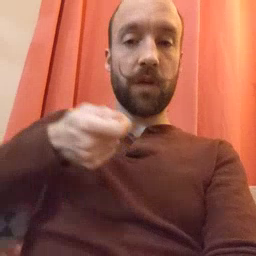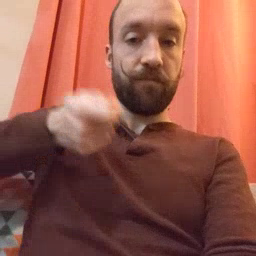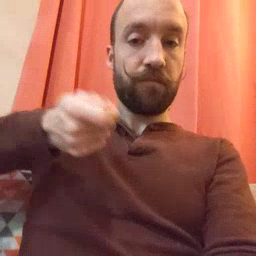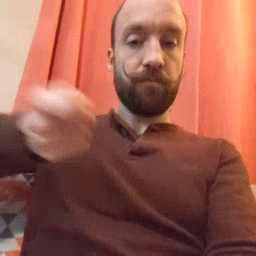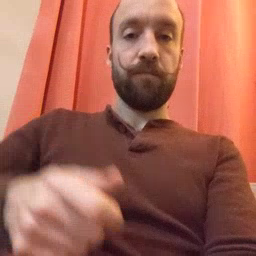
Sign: vacuum